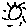
Label: sun